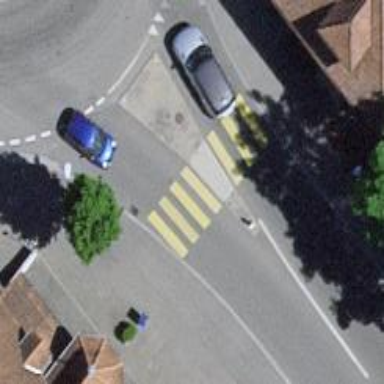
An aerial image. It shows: Uncontrolled crossing with central island on the road.